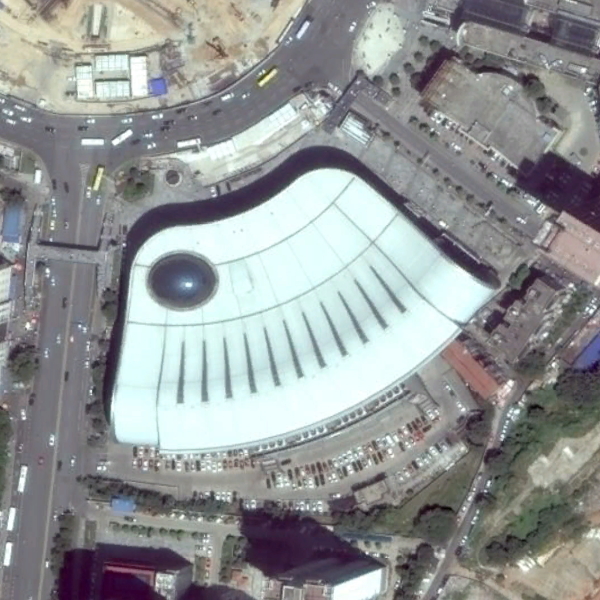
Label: Center